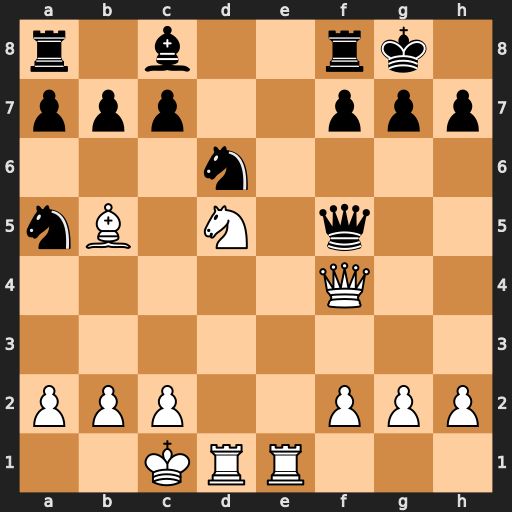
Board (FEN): r1b2rk1/ppp2ppp/3n4/nB1N1q2/5Q2/8/PPP2PPP/2KRR3
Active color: w
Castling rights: -
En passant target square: -
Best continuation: Ne7+ Kh8 Nxf5